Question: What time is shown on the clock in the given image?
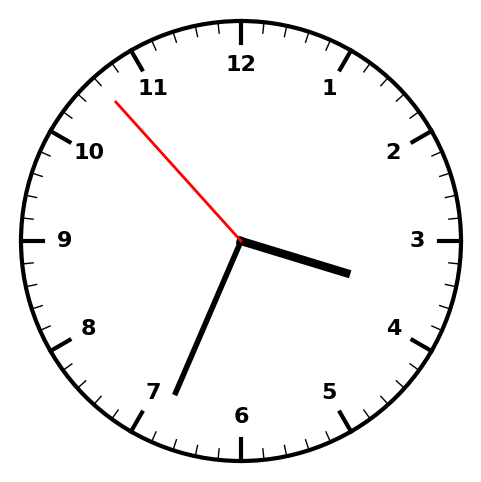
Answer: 03:33:53